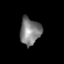
Tissue: skin
Cell type: Epithelial cells
Senescence score: 0.2665
Nuclear area (px): 548
Mean DAPI intensity: 125.474